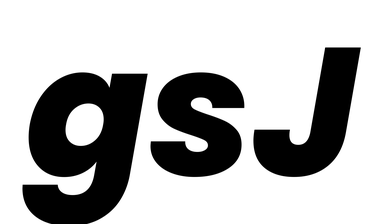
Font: Poppins-ExtraBoldItalic